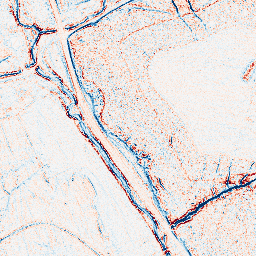
Category: edge_preserving
Decomposition family: anisotropic_diffusion
Decomposition parameters: iterations: 5
kappa: 30
gamma: 0.1
Upsampling method: regularized
Upsampling parameters: scale: 4
lambda_reg: 0.01
Upsampling scale: 4